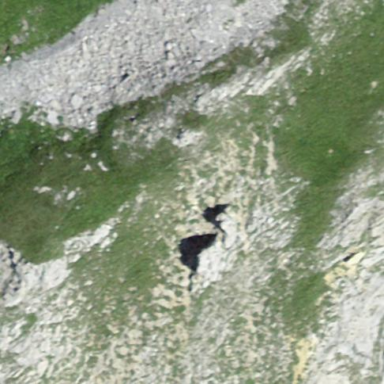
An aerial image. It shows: Landscape dominated by bare rock.